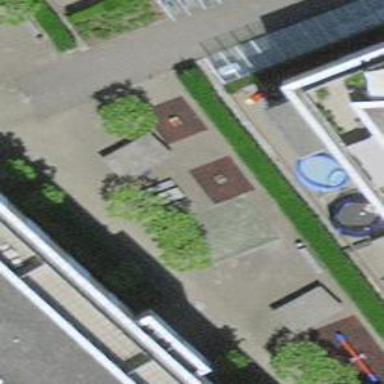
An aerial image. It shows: Springy playground.